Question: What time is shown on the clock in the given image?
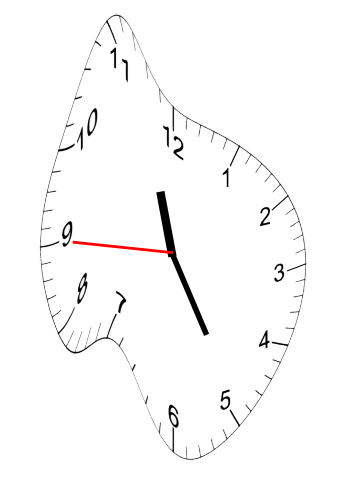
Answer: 11:24:45